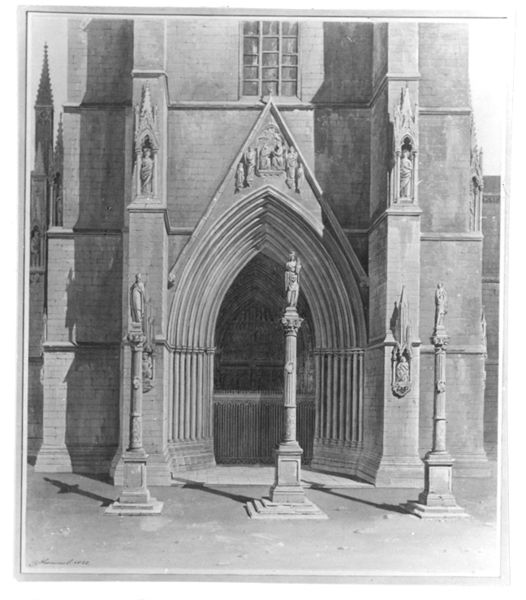
Titel: Das Hauptportal des Münsters zu Freiburg
Künstler: Carl Ludwig Frommel
Standort: Karlsruhe
Institution: Staatliche Kunsthalle Karlsruhe
Schlagwörter: gestein, schatten, aquarell, ausschnitt, fenster, frankreich, grau, pfeiler, schwarz, stützen, säule, säulen, tür, weiss, zeichnung, dach, tiere, zaun, wand, sockel, spitze, stein, steine, signatur, gitter, kirche, figur, gotik, reiter, turm, engel, skulptur, statue, relief, modell, bogen, fassade, giebel, mauer, grafik, türe, platz, figuren, bretagne, treppen, bischof, könig, detail, tiefe, tor, foto, kirchtürme, eingang, nische, sprossen, türmchen, türme, dom, groß, druck, architrav, kathedrale, photo, portal, wappen, gesims, skulpturen, pforte, plastiken, statuen, archivolten, dienste, glasfenster, gotisch, spitzbogen, spitzbögen, jesus, mauern, obelisk, heiliger, heilige, gothik, maria, mutter gottes, joseph, basilika, nischen, ädikula, gewände, stelen, neogotik, dreipass, wimperg, fiale, westturm, apostel, heilge, polen, bamberg, belgien, säulenheilige, türsäule, sehle